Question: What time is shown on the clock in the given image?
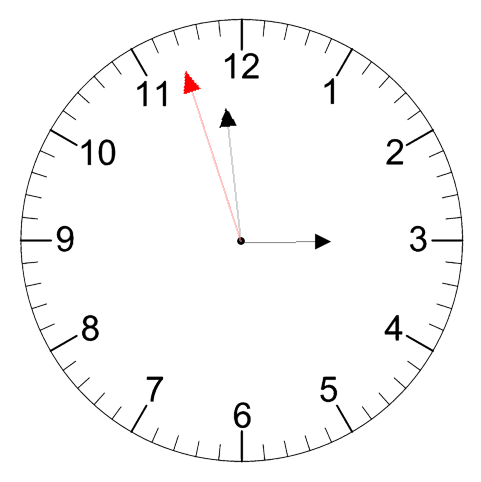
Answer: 02:58:57